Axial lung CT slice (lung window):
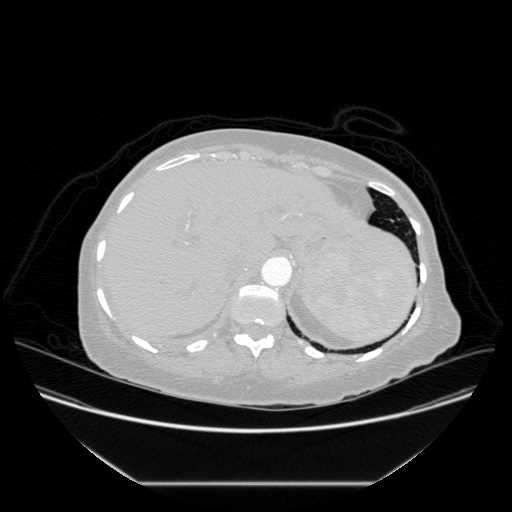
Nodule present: no